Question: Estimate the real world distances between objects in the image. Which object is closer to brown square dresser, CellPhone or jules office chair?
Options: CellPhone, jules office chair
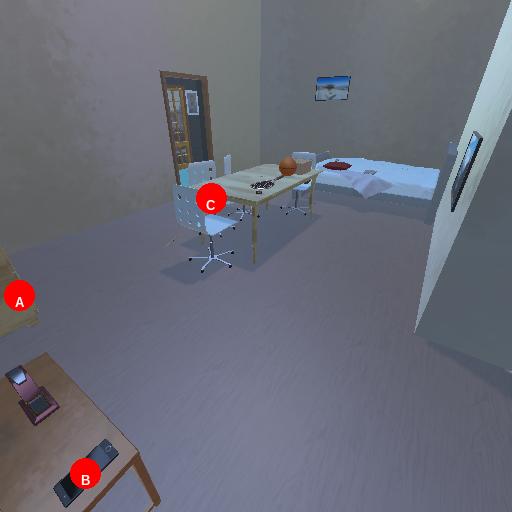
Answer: CellPhone